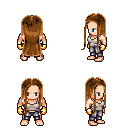
a pixel art fantasy rpg character, male body template, human, light skin, white pirate shirt, metal pants, brown extra-long hairstyle, gold gloves, four views (front, back, left, right), 2x2 character sprite sheet, small pixel art, hard edges, no anti-aliasing